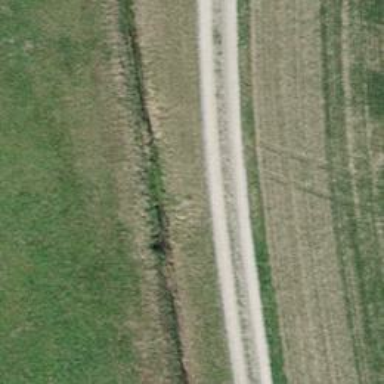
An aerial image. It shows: Track with grade2 pebblestone surface.